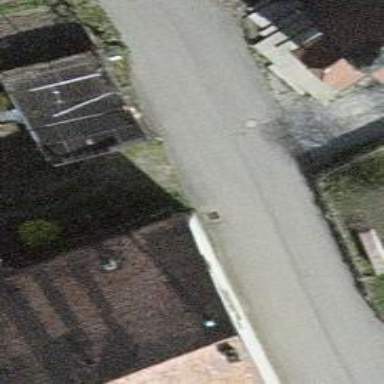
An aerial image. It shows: Asphalt road in residential area.